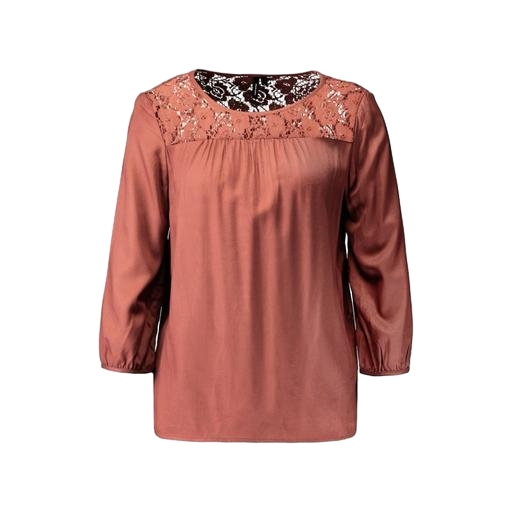
multicolor vila rust lace insert blouse, lace-yoke t-shirt, lace yoke top, white background